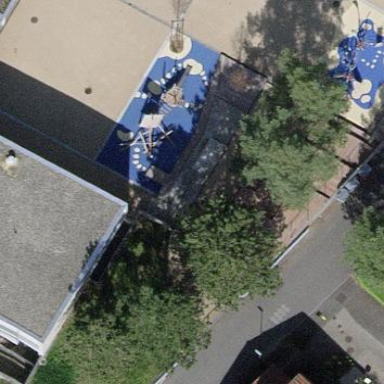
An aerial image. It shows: Playground area for leisure activities on the land.